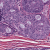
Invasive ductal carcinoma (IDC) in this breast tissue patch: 1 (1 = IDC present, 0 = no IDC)